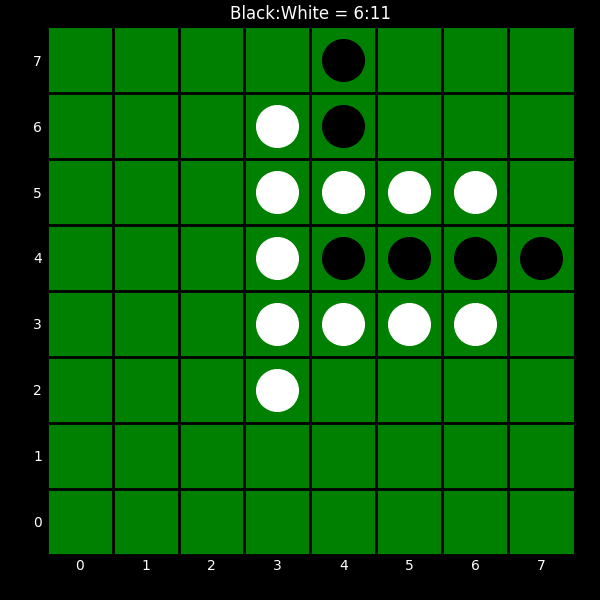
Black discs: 6
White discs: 11